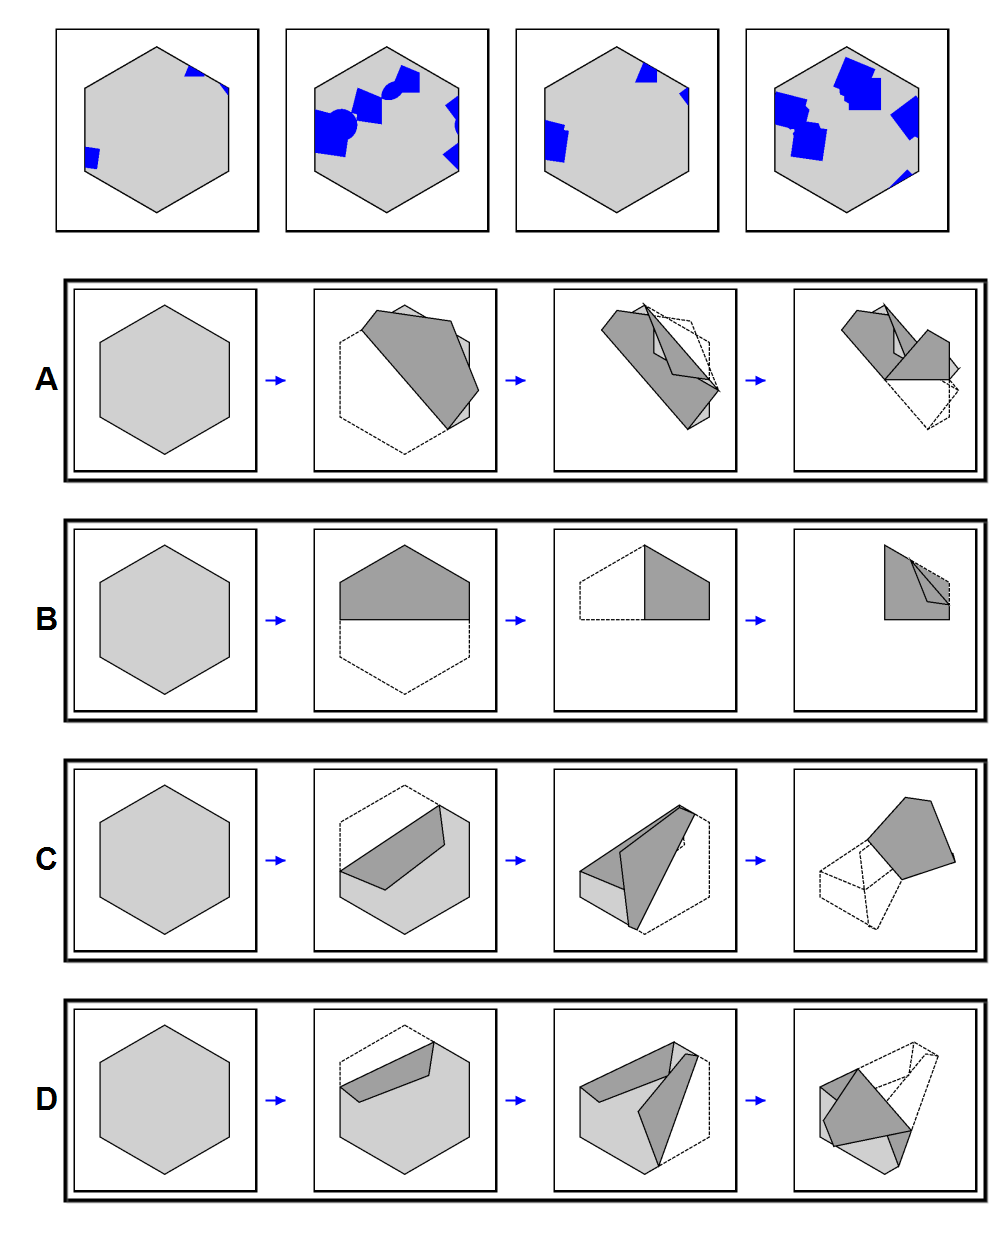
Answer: C